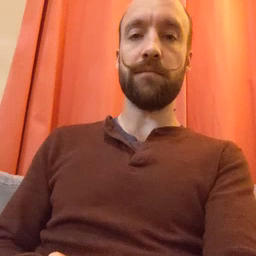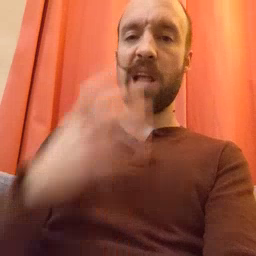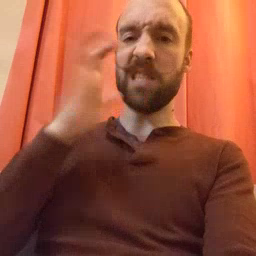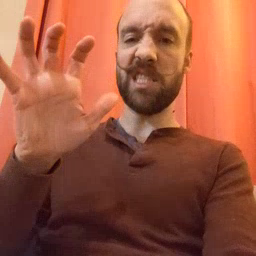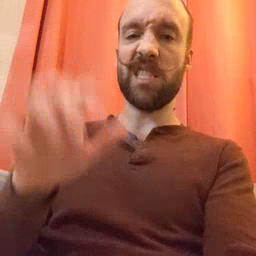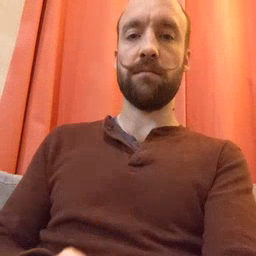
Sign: hot